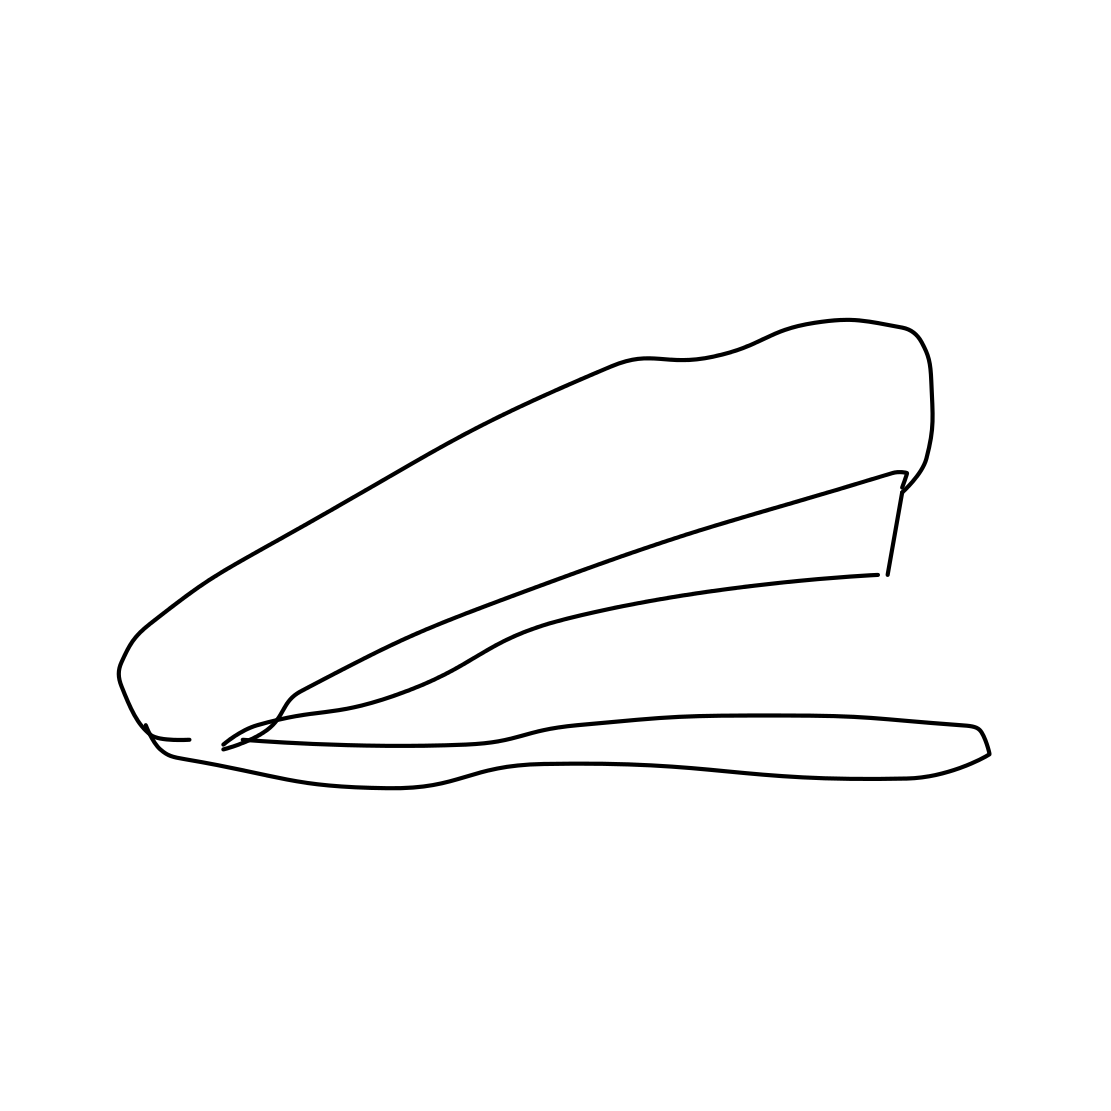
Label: stapler